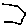
Label: hexagon